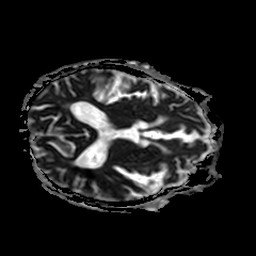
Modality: ADC
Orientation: axial
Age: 75
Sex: male
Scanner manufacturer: philips
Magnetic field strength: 3 T
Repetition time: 3.344 s
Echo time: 0.076 s